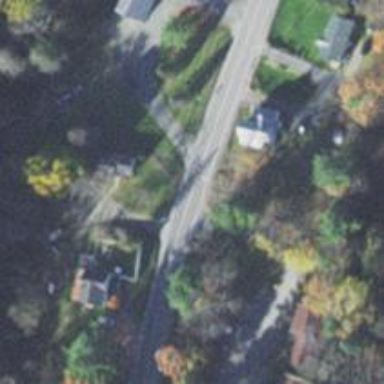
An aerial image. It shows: Unmarked crossing on the road.